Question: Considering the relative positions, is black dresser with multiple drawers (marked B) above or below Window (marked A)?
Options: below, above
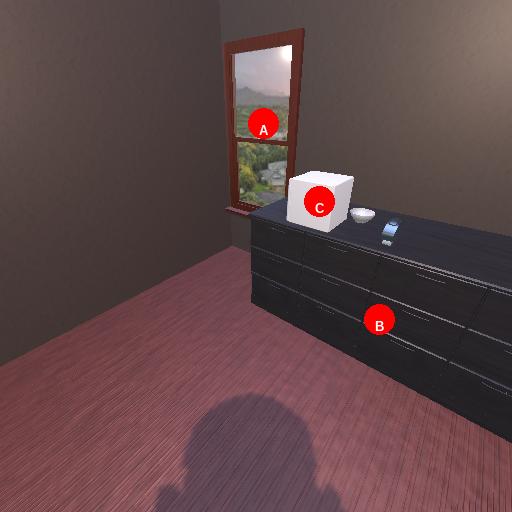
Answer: below